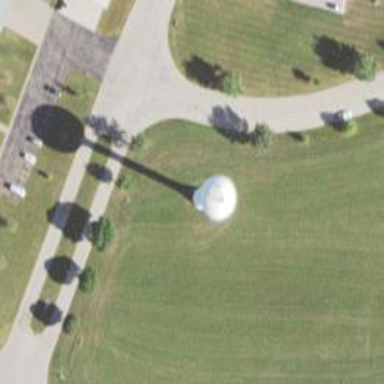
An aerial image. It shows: Water tower that is man-made.